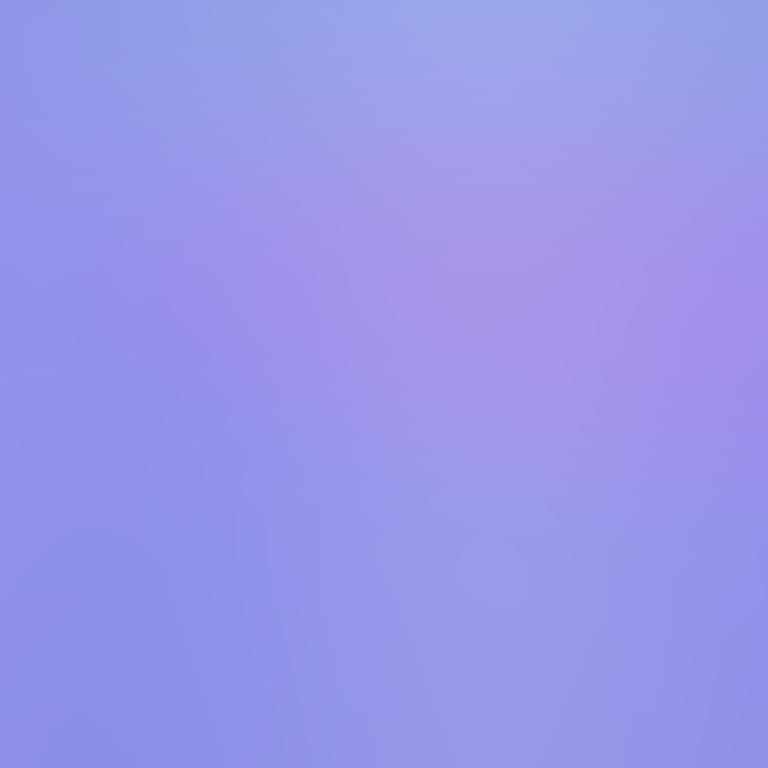
Abstract light effect, smooth gradient from soft lavender to light purple, serene atmosphere, diffuse light, no room, no furniture, no objects.